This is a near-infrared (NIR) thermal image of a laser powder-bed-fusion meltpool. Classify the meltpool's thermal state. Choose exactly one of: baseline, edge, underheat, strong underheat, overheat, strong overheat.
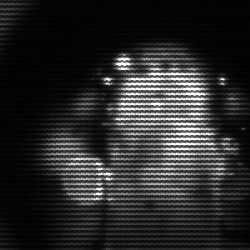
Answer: strong underheat